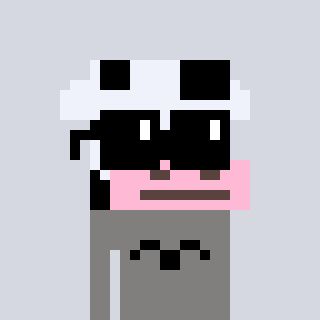
a pixel art character with square black sunglasses, a cow-shaped head and a bluegrey-colored body on a cool background